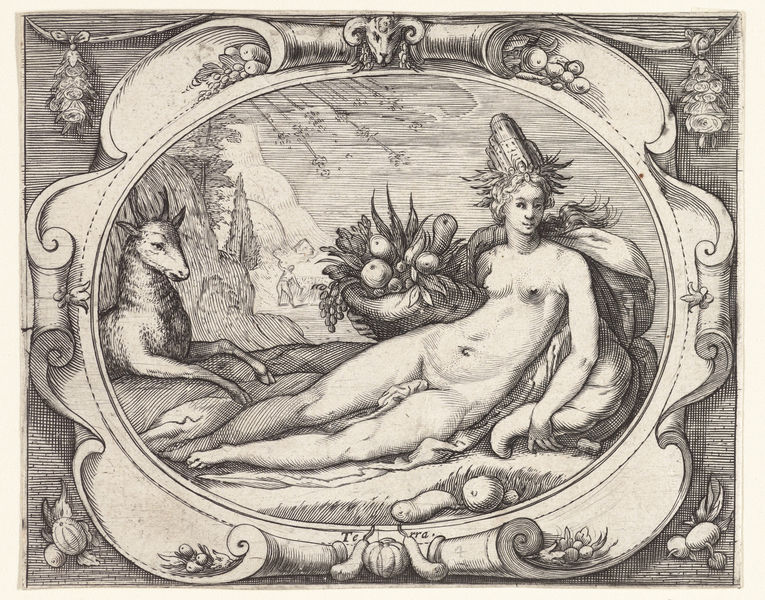
Titel: Aarde (Terra)
Künstler: Jacob Matham
Standort: Amsterdam
Institution: Rijksmuseum
Schlagwörter: akt, baum, himmel, nackt, umhang, wolken, landschaft, brust, busen, frau, hut, hüte, kopfbedeckungen, obst, mütze, mützen, gesicht, füllhorn, erde, hügel, krone, rund, früchte, gemüse, kürbis, trauben, kopfbedeckung, brüste, ernte, herbst, kartusche, woman, korb, print, nabel, bauch, nackte, liegend, birne, birnen, schaf, radierung, fruit, greek, naked, nude, nudity, landscape, nature, autumn, kupferstich, black and white, frame, bock, sketch, ziege, fruchtbarkeit, engraving, cloth, venus, nippel, horns, buck, goat, adam, border, reclining, terra, fruits, titties, genesis, next, kürbise, cornucopia, oavl, havest, 풍요와 평화의 시대, ethens